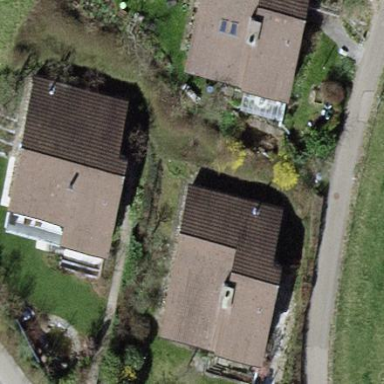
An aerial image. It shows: Detached building with gabled roof.